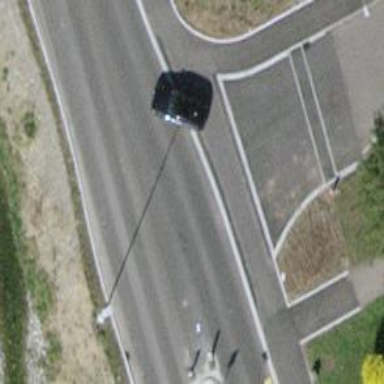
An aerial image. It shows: Uncontrolled road crossing.